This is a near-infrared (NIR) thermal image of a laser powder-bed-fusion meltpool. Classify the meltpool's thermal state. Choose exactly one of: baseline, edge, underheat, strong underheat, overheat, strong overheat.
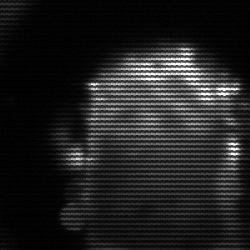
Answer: baseline